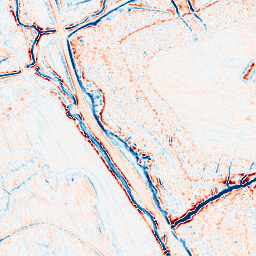
Category: edge_preserving
Decomposition family: bilateral
Decomposition parameters: d: 9
sigma_color: 50
sigma_space: 100
Upsampling method: quartic
Upsampling parameters: scale: 4
Upsampling scale: 4